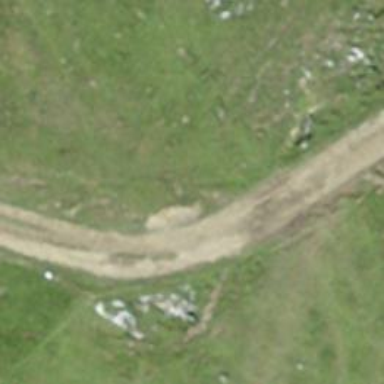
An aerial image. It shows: Unpaved track with grade 3 track type.